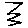
Label: zigzag